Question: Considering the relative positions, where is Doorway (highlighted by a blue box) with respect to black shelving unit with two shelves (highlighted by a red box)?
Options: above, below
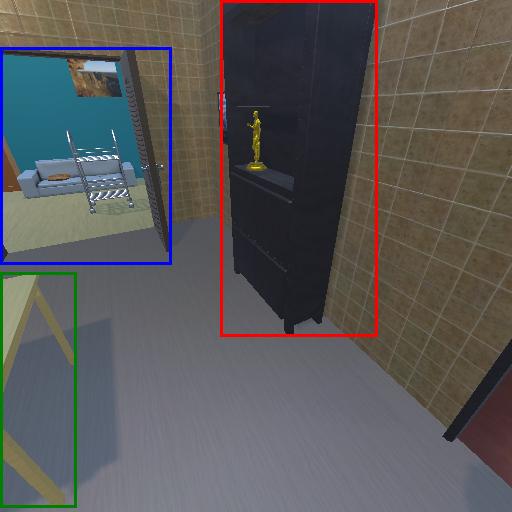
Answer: above